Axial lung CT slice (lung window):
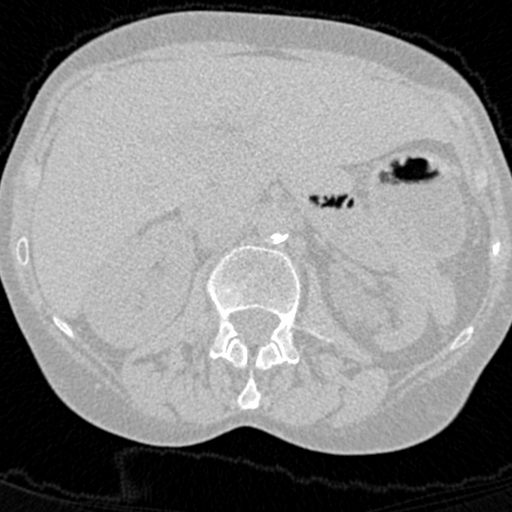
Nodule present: no